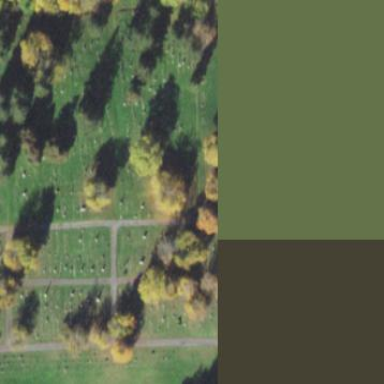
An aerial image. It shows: Cemetery.